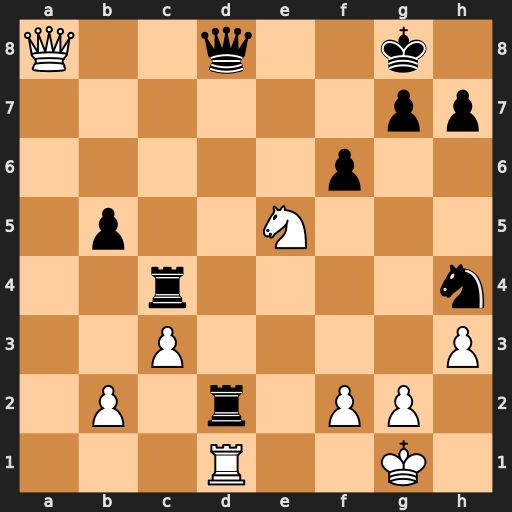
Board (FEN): Q2q2k1/6pp/5p2/1p2N3/2r4n/2P4P/1P1r1PP1/3R2K1
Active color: w
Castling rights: -
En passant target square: -
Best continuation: Qxd8+ Rxd8 Rxd8#